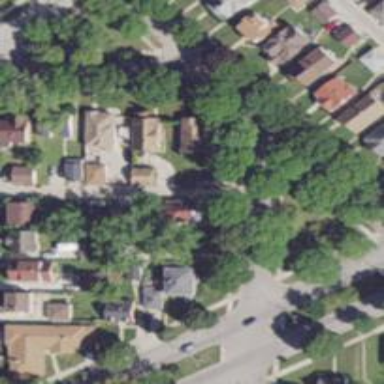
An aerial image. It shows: Alley classified as service road.